Interaction volume radius: 10 \u00c5
Interaction volume height: 30 \u00c5
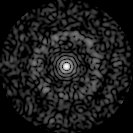
Disorder parameter: 0.828